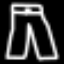
Label: pants